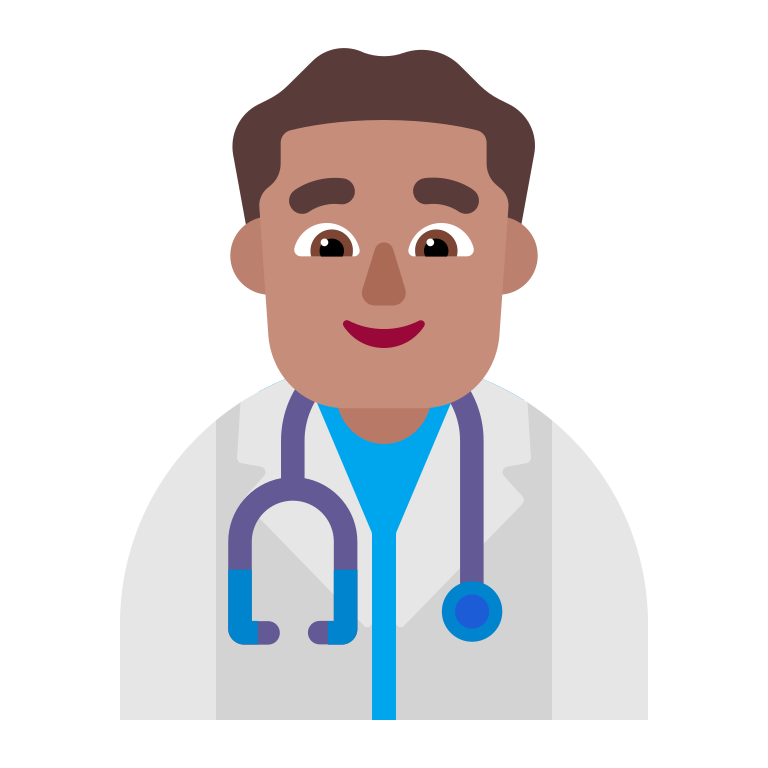
man health worker flat